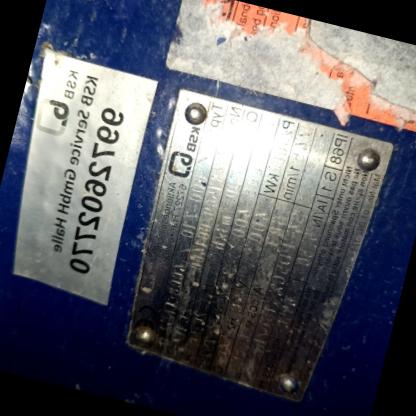
Klasa: tabliczka-znamionowa